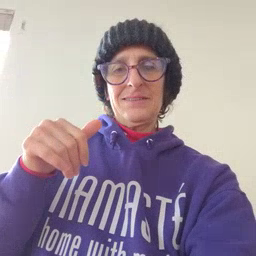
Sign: donkey